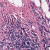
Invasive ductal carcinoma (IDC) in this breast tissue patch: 0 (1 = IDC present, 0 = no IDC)